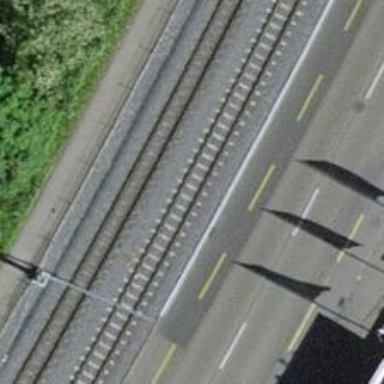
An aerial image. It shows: Tram railway with 1 track and contact lines for electrification.